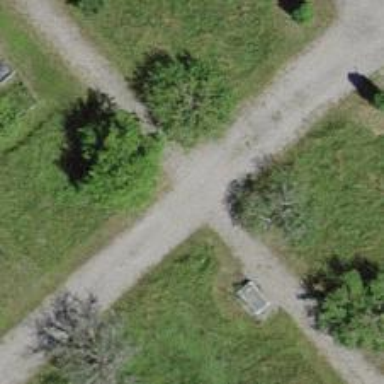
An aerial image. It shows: Unpaved path.